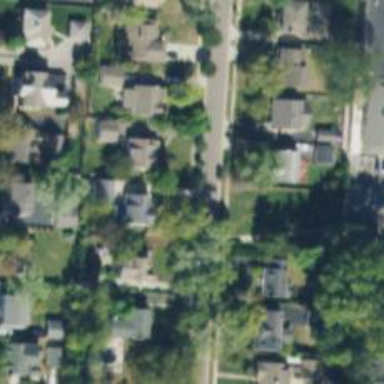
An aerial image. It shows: Residential driveway.